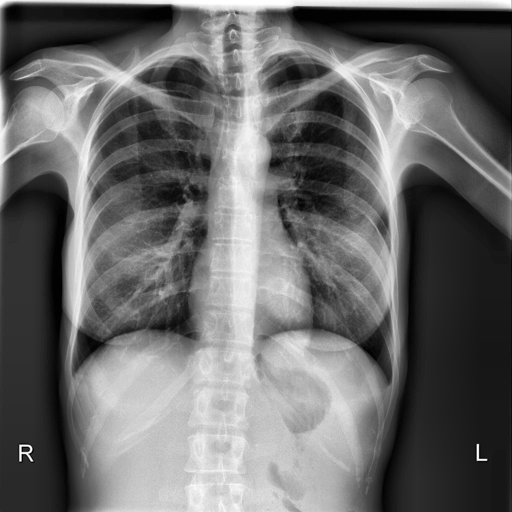
Finding: NORMAL